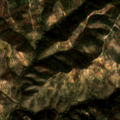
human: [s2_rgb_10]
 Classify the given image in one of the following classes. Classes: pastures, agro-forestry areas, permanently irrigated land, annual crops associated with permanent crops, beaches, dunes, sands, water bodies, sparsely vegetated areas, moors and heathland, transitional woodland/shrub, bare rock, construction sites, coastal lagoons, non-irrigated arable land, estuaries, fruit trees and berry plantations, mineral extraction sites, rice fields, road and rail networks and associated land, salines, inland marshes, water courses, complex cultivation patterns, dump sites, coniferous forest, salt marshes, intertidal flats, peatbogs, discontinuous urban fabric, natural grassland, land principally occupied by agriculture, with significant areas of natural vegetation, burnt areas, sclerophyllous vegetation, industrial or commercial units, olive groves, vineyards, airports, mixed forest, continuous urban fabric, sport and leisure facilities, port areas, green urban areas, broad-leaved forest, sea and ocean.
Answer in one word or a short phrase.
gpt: land principally occupied by agriculture, with significant areas of natural vegetation, broad-leaved forest, transitional woodland/shrub